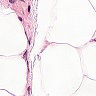
Metastatic tissue present: no